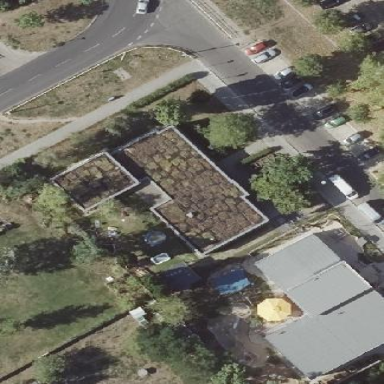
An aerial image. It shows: Building.